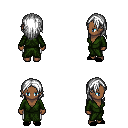
a pixel art fantasy rpg character, female body template, human, dark skin, green robe, white pants, white long hairstyle, black slippers, four views (front, back, left, right), 2x2 character sprite sheet, small pixel art, hard edges, no anti-aliasing